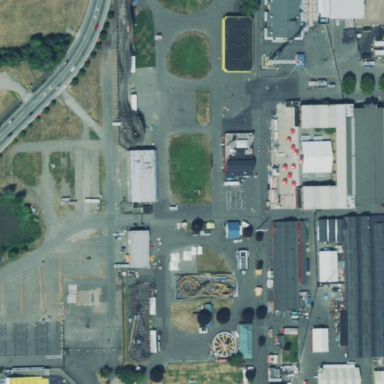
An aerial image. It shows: Theme park.